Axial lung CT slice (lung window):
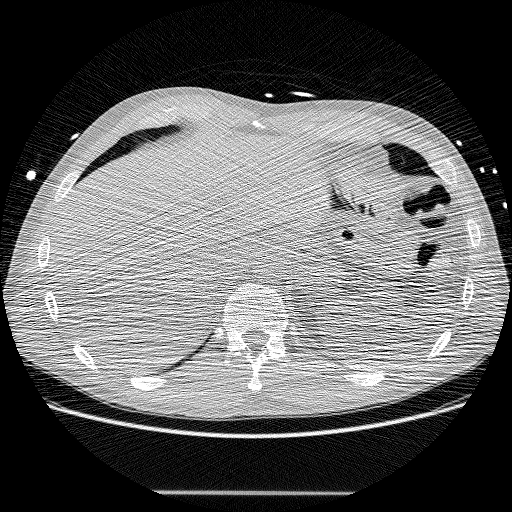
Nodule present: no